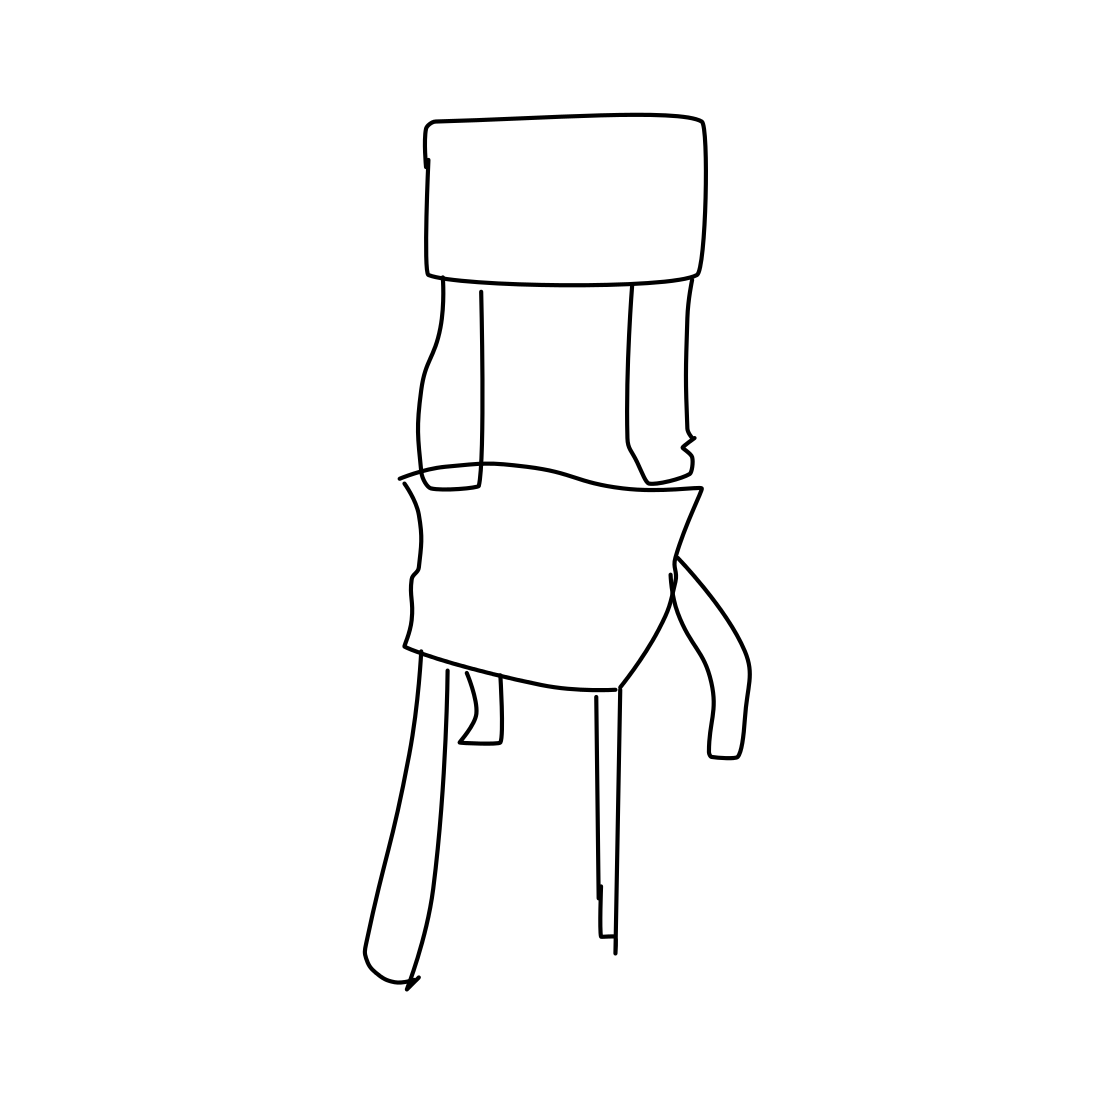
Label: chair